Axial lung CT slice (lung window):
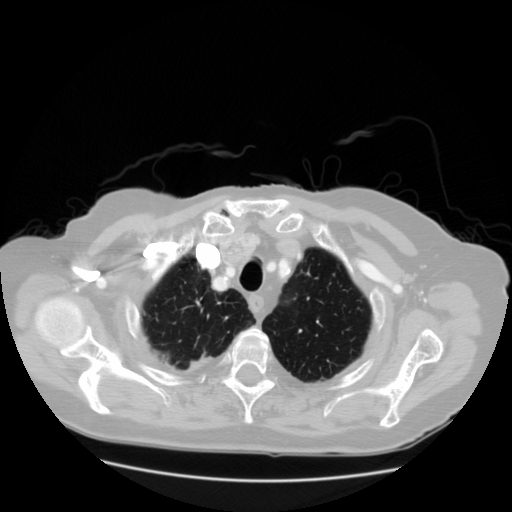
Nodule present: no